Interaction volume radius: 10 \u00c5
Interaction volume height: 35 \u00c5
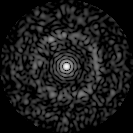
Disorder parameter: 0.8371